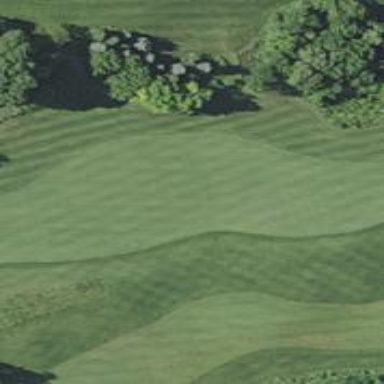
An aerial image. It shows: View of golf hole.